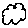
Label: cloud